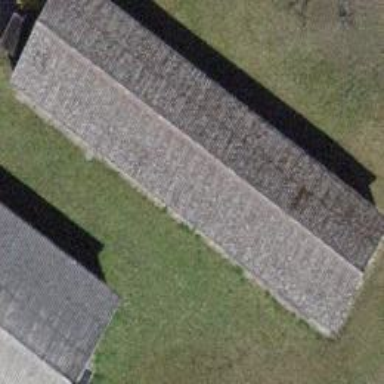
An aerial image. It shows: Building with tiled roof.